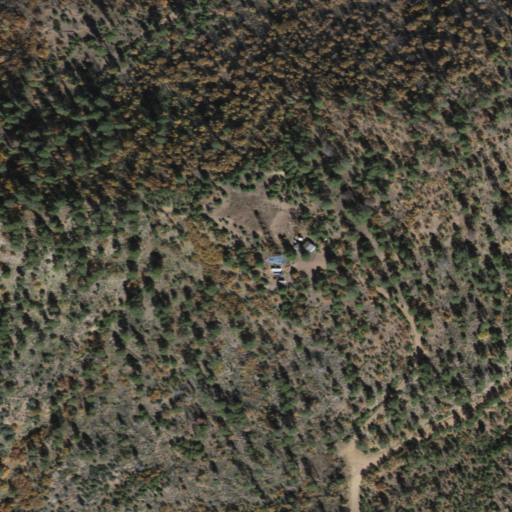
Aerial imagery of mountain in Arizona named Chediski Peak containing evergreen forest, shrub, and open development